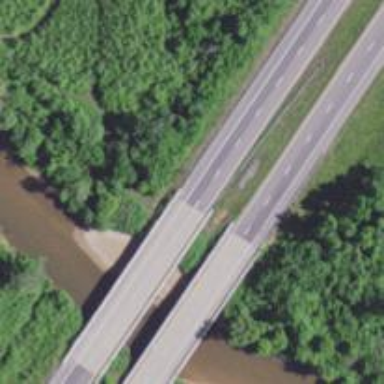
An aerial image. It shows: Motorway bridge.